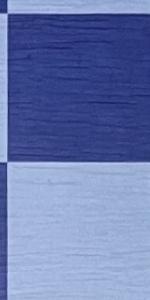
Label: Empty